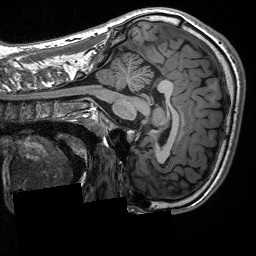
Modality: T1w
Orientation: sagittal
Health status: ill
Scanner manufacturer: siemens
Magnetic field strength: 3 T
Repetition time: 2.3 s
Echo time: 0.00226 s